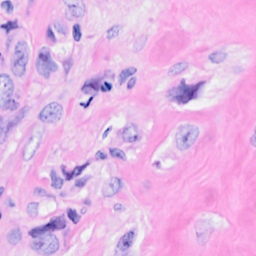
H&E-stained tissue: Breast